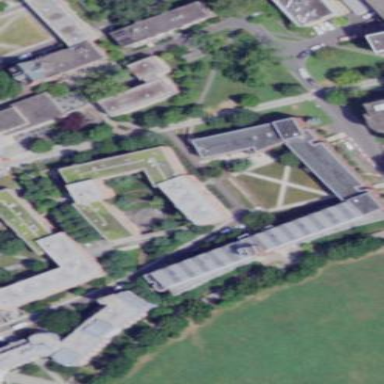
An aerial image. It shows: Dormitory building.